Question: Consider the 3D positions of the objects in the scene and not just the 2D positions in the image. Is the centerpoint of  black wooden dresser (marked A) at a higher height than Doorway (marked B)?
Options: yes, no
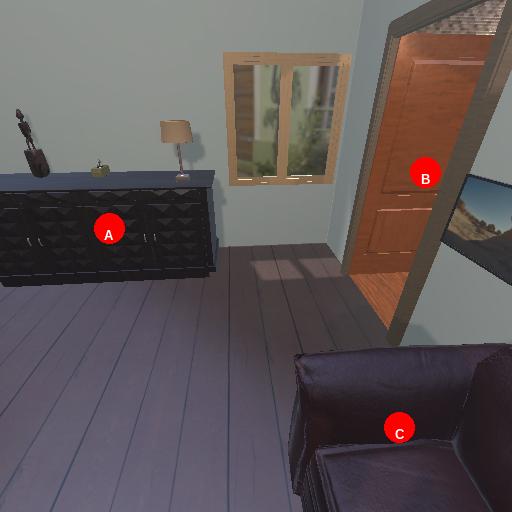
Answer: yes